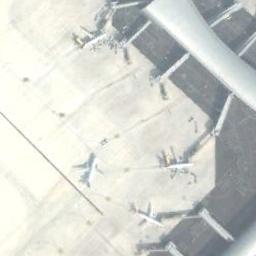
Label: airplane